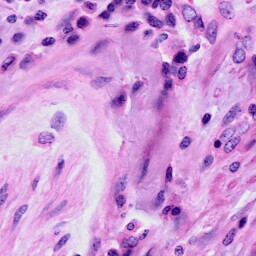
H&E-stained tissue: Cervix